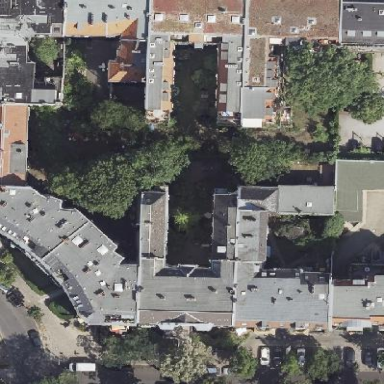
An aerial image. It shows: Building consisting of apartments with double saltbox roof shape.